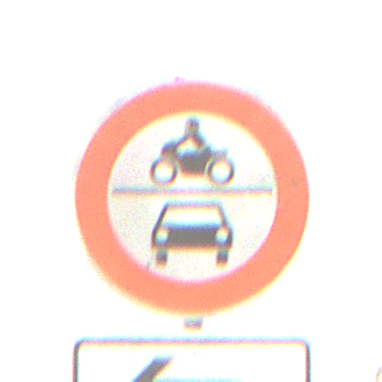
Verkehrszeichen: VerbotKraftfahrzeuge
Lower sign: RichtungsangabeDurchPfeile2
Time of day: Midday
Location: Outdoor (Nature)
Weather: Overcast
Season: NotSpecified
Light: Natural